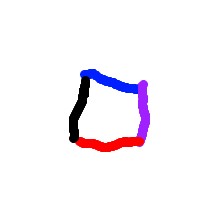
Shape: square